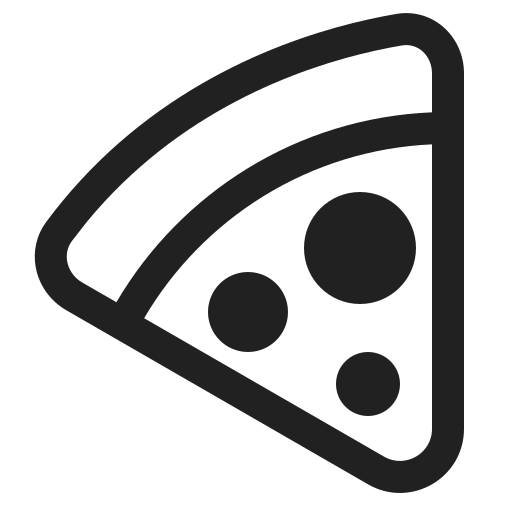
pizza high contrast